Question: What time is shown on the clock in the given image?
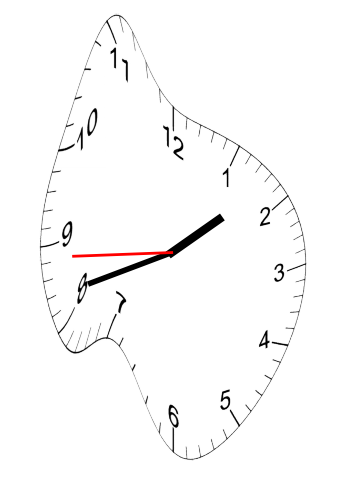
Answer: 01:41:44